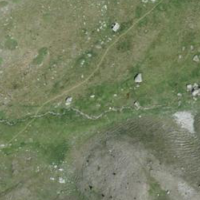
EUNIS habitat code: 26
Species observed at this site:
Saxifraga aizoides